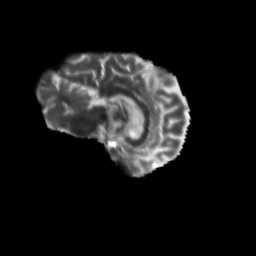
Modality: T2w
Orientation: sagittal
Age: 67
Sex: female
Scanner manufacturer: siemens
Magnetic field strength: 3 T
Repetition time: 4.71 s
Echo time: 0.0906 s